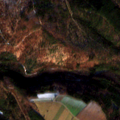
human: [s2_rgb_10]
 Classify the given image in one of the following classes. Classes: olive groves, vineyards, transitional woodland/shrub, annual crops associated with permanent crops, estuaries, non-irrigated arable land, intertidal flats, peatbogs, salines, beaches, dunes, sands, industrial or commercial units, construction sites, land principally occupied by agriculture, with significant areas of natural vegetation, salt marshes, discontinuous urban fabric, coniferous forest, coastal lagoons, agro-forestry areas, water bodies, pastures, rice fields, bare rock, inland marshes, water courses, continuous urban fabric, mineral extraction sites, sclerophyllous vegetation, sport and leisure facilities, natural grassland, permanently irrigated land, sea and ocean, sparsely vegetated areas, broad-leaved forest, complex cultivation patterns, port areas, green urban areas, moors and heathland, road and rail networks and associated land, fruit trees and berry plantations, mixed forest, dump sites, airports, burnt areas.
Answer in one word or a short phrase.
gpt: non-irrigated arable land, broad-leaved forest, coniferous forest, mixed forest